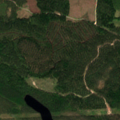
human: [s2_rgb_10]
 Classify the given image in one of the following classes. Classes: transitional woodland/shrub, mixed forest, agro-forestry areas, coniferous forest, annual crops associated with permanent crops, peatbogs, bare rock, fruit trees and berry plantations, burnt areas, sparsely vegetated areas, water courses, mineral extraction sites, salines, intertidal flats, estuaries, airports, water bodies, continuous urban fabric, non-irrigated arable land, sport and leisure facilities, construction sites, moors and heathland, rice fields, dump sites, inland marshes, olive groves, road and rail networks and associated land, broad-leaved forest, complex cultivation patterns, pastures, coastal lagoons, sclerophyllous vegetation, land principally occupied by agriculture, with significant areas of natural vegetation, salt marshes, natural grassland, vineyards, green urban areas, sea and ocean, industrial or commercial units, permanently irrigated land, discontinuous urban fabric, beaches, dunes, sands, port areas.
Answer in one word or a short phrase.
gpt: coniferous forest, mixed forest